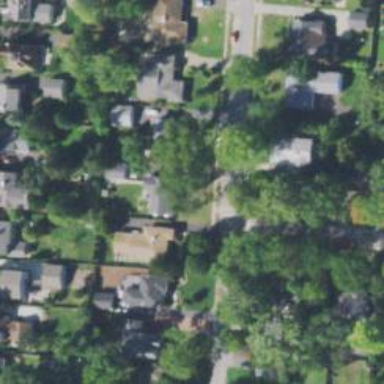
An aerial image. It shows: Residential driveway designated as service road.